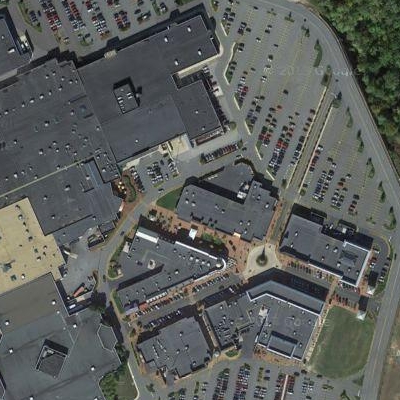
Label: Industry